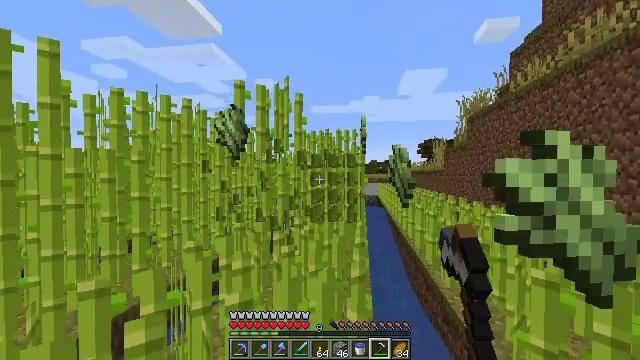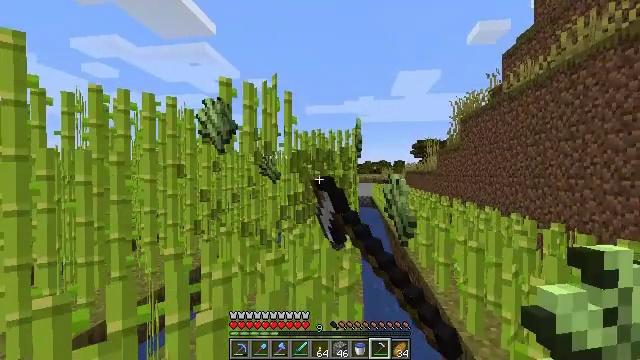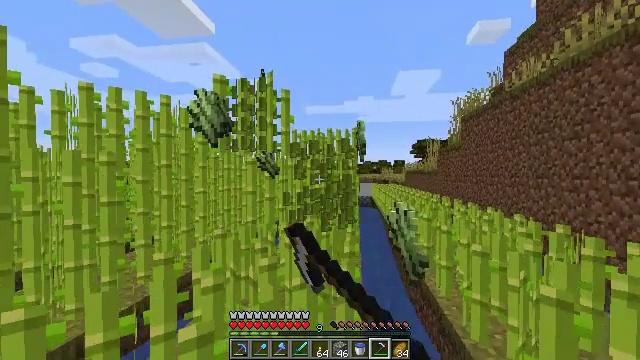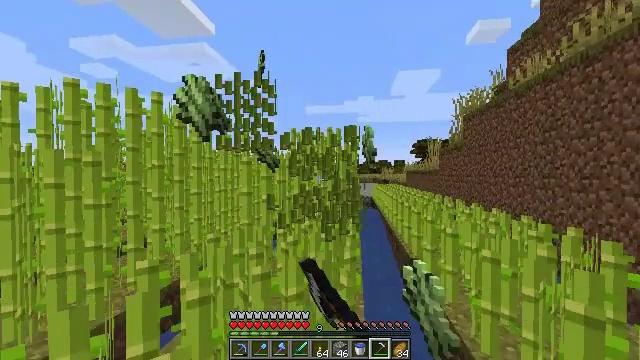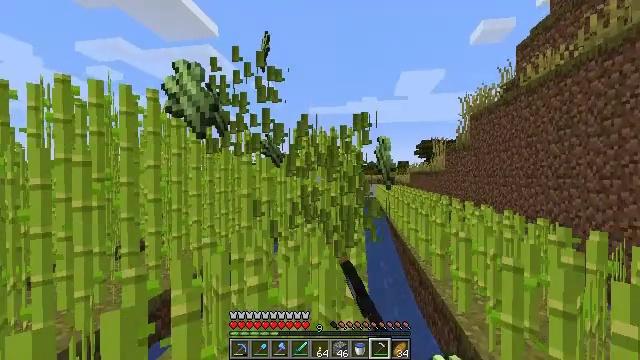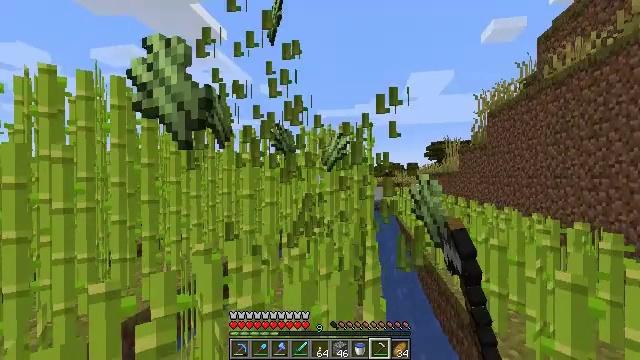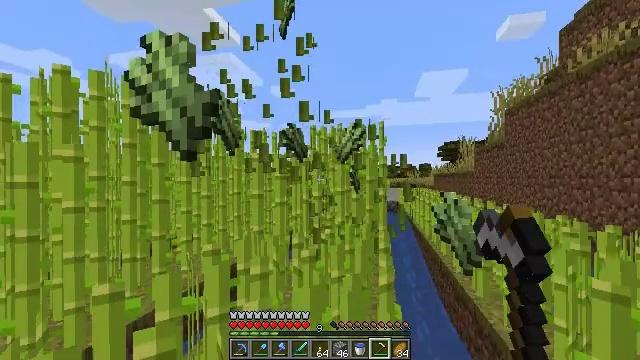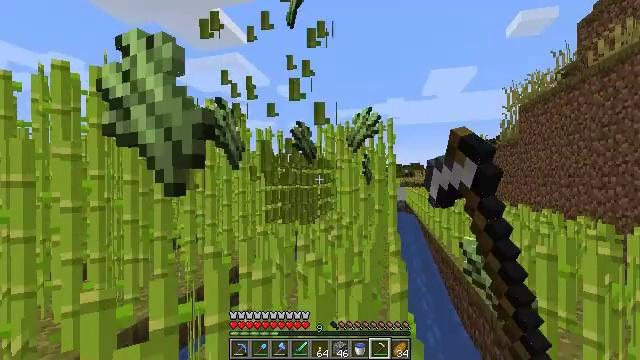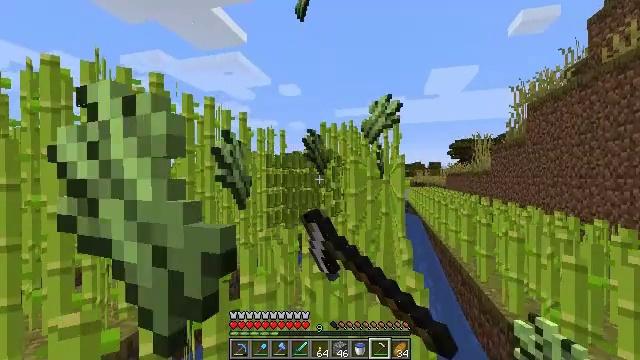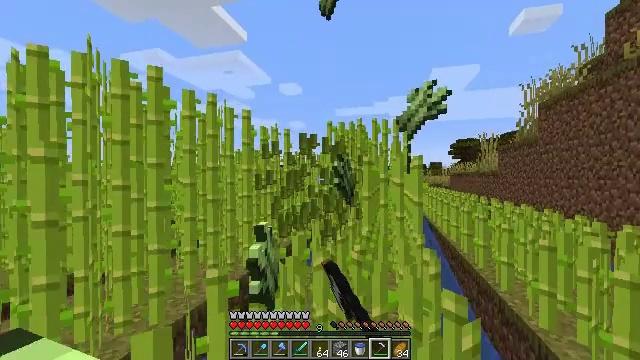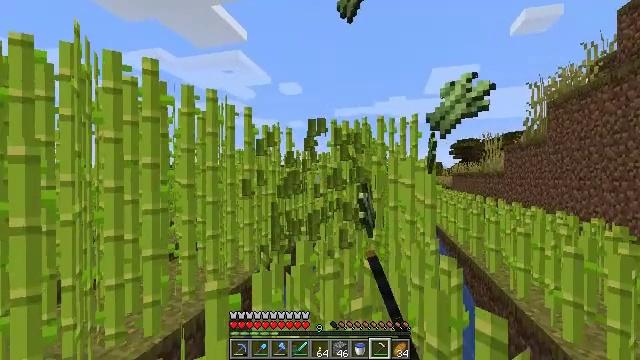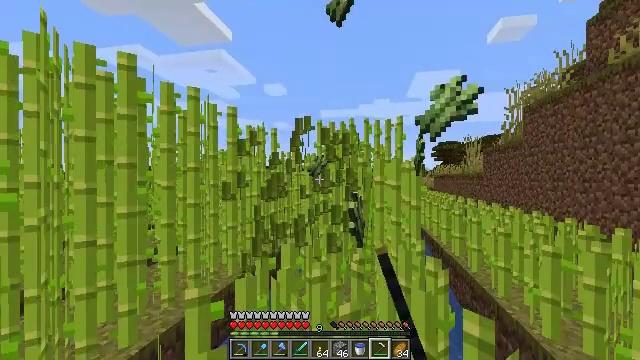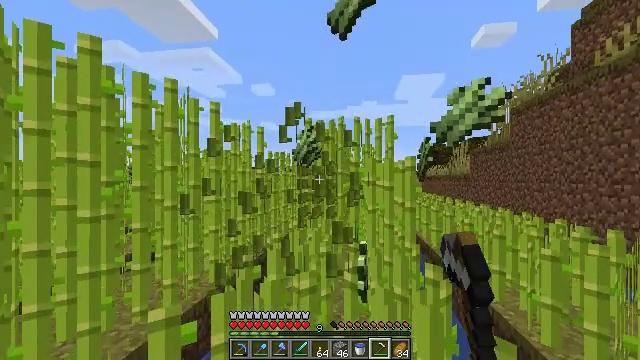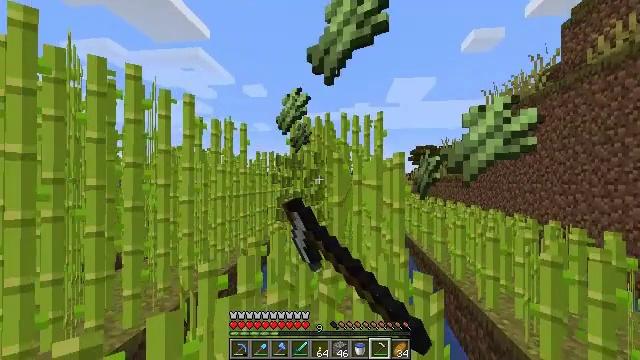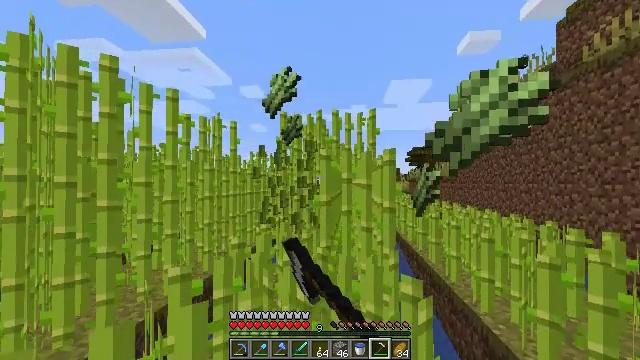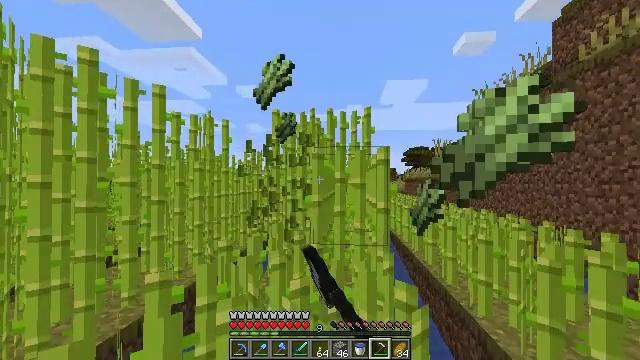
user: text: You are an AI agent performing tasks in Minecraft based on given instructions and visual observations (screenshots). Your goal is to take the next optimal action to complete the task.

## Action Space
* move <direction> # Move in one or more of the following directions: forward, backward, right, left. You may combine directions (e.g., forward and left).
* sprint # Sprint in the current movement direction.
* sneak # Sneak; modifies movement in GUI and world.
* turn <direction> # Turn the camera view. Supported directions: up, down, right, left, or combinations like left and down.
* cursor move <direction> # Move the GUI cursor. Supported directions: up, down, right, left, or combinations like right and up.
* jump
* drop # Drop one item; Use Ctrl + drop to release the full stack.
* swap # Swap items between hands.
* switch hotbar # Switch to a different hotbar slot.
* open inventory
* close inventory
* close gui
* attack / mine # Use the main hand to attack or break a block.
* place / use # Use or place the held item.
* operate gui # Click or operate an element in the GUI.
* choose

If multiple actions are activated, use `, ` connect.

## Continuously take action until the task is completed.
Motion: motion action
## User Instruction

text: Cut down the sugar cane stalks.
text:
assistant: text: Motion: move forward, turn right, attack / mine
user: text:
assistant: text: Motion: move forward, attack / mine
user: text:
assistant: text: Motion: move forward, attack / mine
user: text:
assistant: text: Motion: move forward, attack / mine
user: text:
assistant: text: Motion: move forward, turn left, attack / mine
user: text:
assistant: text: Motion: move forward, turn left, attack / mine
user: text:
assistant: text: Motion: move forward and move left, turn left, attack / mine
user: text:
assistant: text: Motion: move forward and move left, attack / mine
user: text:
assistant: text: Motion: move forward and move left, attack / mine
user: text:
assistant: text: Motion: move forward, attack / mine
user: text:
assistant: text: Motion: move forward, turn right, attack / mine
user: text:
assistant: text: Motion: move forward and move right, turn right, attack / mine
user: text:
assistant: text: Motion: move forward and move right, turn right, attack / mine
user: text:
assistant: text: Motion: move forward and move right, attack / mine
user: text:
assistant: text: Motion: move forward, attack / mine
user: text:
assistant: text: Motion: move forward, attack / mine
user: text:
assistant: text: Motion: move forward, attack / mine
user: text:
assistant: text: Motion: move forward, attack / mine
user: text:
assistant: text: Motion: move forward, turn left, attack / mine
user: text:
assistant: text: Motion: move forward, turn left, attack / mine
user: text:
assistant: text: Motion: move forward, turn left, attack / mine
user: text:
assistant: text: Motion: move forward, attack / mine
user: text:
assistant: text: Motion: move forward, attack / mine
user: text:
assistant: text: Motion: move forward, attack / mine
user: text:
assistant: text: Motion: move forward and move right, attack / mine
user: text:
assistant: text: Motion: move forward and move right, turn right, attack / mine
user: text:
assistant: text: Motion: move forward and move right, turn right, attack / mine
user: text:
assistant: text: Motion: move forward and move right, attack / mine
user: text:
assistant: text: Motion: move forward, attack / mine
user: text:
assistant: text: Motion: move forward, attack / mine